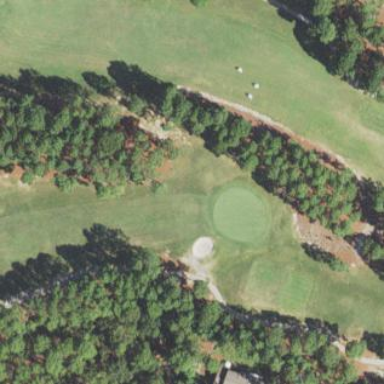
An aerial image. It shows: Sand bunker on golf course.